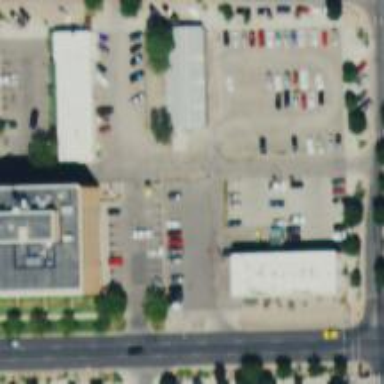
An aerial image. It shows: Parking space is available.